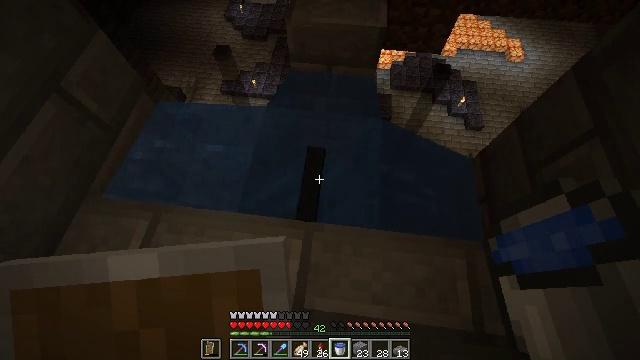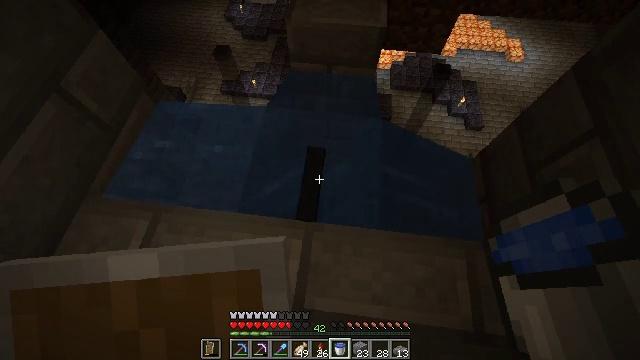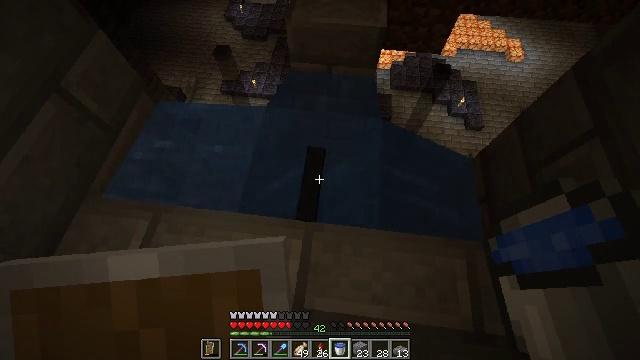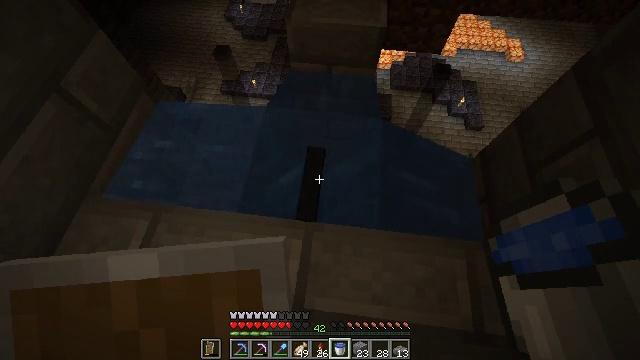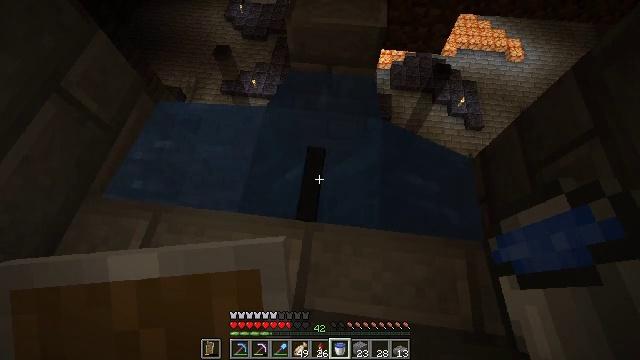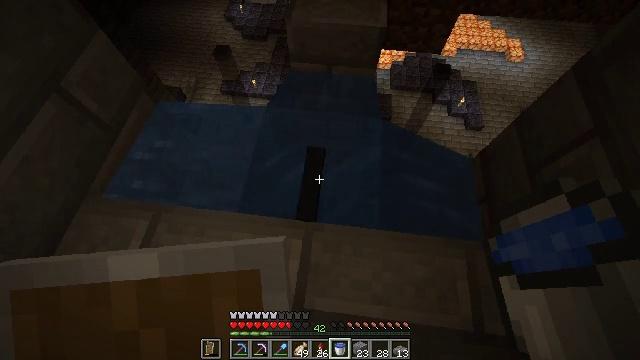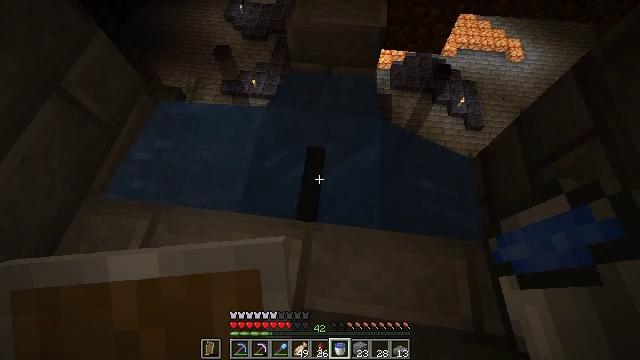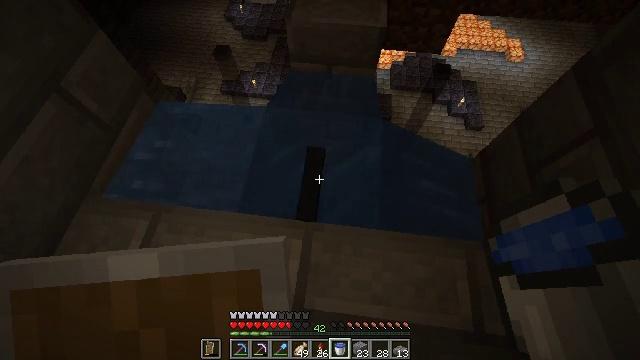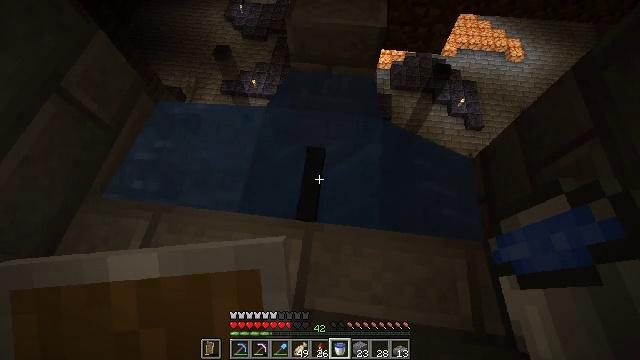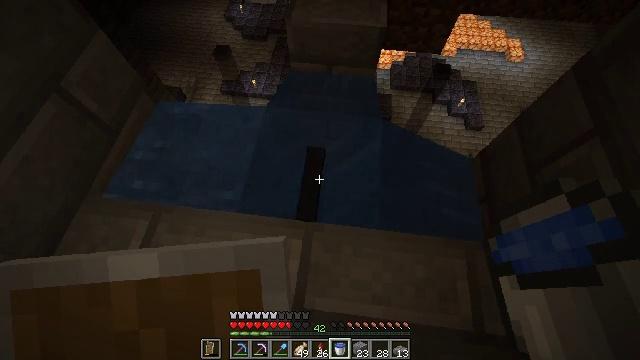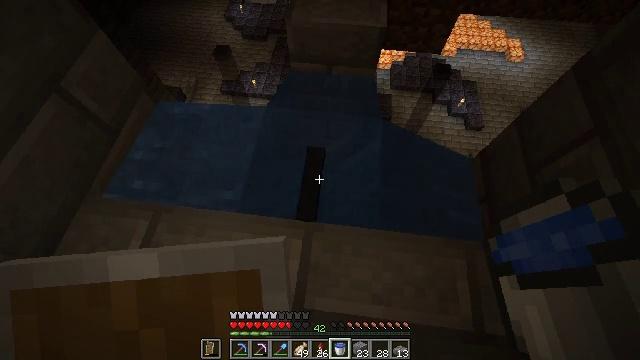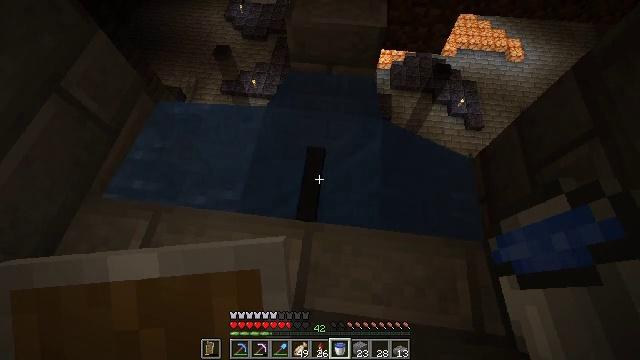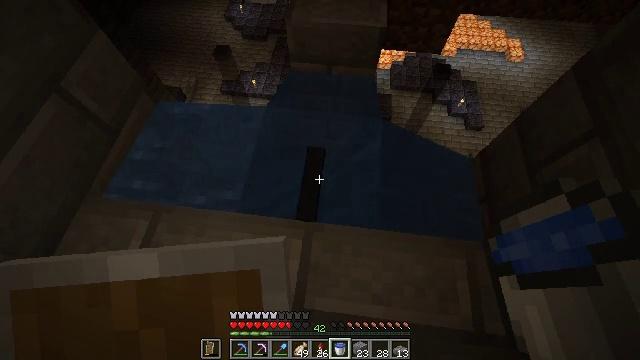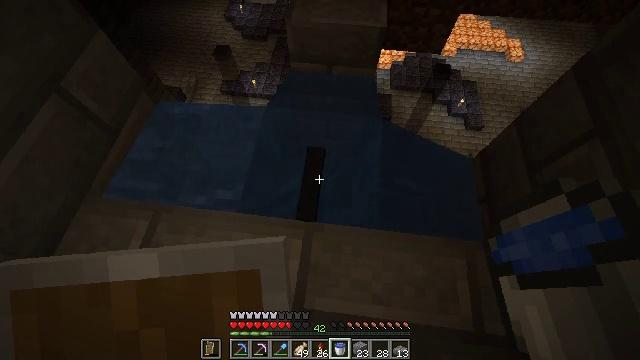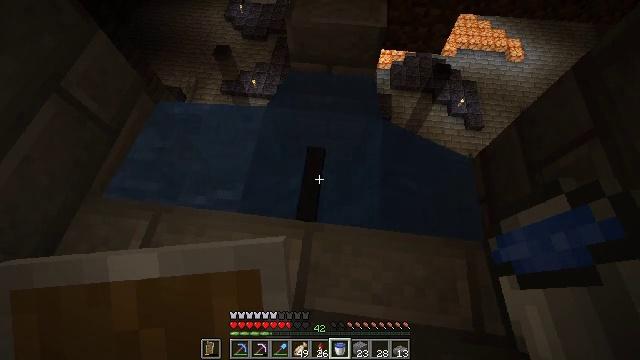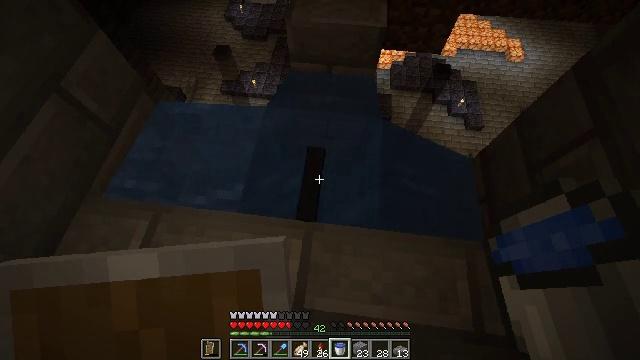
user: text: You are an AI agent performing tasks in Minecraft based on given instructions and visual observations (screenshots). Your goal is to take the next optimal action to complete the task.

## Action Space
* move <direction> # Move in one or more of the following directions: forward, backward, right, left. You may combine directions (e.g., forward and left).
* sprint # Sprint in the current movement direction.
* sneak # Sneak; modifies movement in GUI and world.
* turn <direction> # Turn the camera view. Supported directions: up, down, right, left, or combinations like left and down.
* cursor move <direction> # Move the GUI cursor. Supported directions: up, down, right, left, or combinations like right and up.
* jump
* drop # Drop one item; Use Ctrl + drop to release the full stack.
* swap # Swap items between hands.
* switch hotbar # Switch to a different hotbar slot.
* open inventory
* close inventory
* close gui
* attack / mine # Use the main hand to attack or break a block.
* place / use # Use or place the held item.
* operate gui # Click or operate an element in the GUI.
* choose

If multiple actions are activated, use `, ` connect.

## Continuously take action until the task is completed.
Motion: motion action
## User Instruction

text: Remove the black stained glass pane from a structure.
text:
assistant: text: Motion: no_op
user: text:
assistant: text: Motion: no_op
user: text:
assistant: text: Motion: no_op
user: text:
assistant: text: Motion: no_op
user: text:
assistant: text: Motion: no_op
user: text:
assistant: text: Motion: no_op
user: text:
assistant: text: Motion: no_op
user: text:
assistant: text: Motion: no_op
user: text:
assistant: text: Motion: no_op
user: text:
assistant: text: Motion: no_op
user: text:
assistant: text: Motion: no_op
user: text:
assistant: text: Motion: no_op
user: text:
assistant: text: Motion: no_op
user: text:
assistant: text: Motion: no_op
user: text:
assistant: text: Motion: no_op
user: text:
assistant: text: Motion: no_op
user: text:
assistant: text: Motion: no_op
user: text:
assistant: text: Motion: no_op
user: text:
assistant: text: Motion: no_op
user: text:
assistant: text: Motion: no_op
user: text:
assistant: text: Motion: no_op
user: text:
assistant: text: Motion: no_op
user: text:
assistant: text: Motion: no_op
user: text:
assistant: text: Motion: no_op
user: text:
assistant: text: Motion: no_op
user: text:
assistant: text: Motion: no_op
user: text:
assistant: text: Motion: no_op
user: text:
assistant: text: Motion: no_op
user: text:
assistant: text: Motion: no_op
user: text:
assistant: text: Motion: no_op